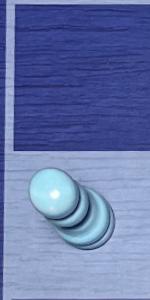
Label: Pawn_White